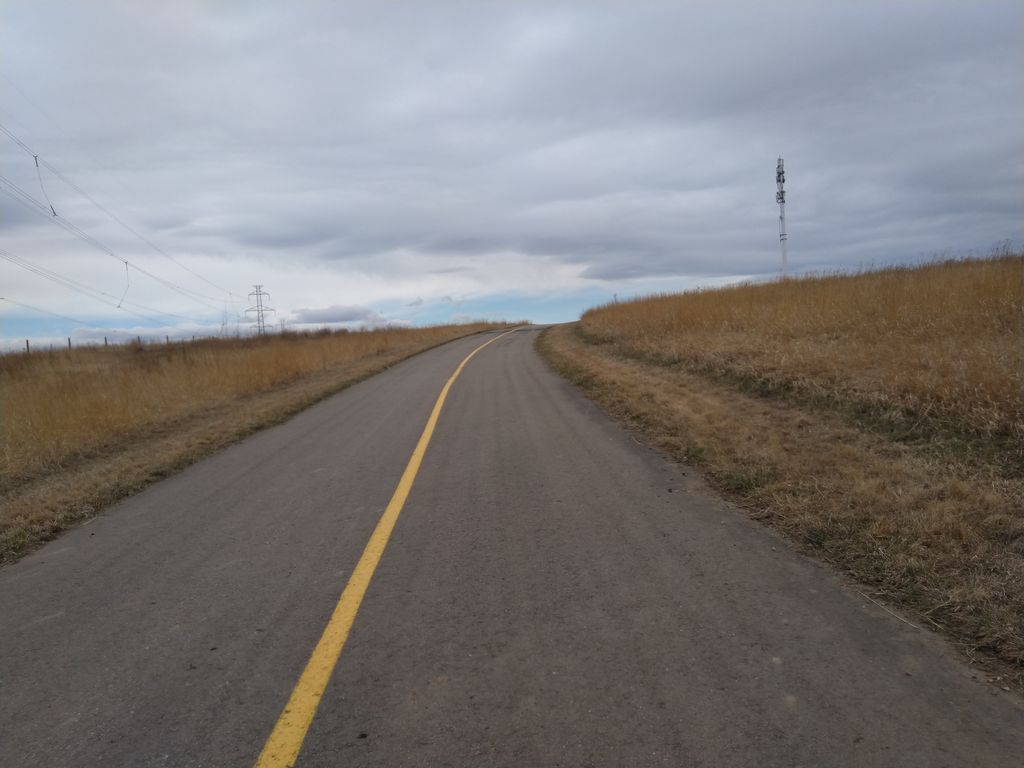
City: calgary